Question: Hi guys I'm a jquery noobie, just started jqueryUI
I'm trying to use jqueryUI tabs inside which there is a JqueryUI Split Button (which is not being rendered). Cheddar ,Mushrooms and Bocon are suppose to be rendered as split buttons.
I have copied markup and jquery from the sites so I wouldn't make any mistake but still it doesn't work.

I created a <URL> for you guys , but it is not working as it was in my browser.
'''
<link href="http://ajax.aspnetcdn.com/ajax/jquery.ui/1.8.10/themes/redmond/jquery-ui.css"
rel="Stylesheet" />
<script src="Scripts/jquery-1.4.1.js" type="text/javascript"></script>
<script src="Scripts/jquery-ui-1.8.21.js" type="text/javascript"></script>
<script type="text/javascript">
$(document).ready(function () {
$("#tabs").tabs(); //Vstudio intellisense shows .tabs() and .buttonset()
$('#Toppings').buttonset(); //this means JqueryUi is attached.
}
);
'''
'''
<div id="MainBox">
<!--MainBox-->
<div id="tabs">
<ul>
<li><a href="#tabs-1">Step 1: Your Background</a></li>
<li><a href="#tabs-2">Step 2: Your Finances</a></li>
<li><a href="#tabs-3">Step 3: Your Results</a></li>
</ul>
<div id="tabs-1">
<div class="subBox">
<div class="smallBox">
fgggghgh</div>
<div class="smallBox">
fgggghgh</div>
<div class="smallBox">
fgggghgh</div>
<div class="smallBox">
fgggghgh</div>
</div>
<div class="subBox">
</div>
<div class="subBox">
</div>
<div class="subBox">
</div>
</div>
<div id="tabs-2">
<div id="Toppings">
<input type="checkbox" id="checkbox1" />
<label for="check1">
Cheddar
</label>
<input type="checkbox" id="checkbox2" />
<label for="check2">
Mushrooms
</label>
<input type="checkbox" id="checkbox3" />
<label for="check3">
Bacon
</label>
</div>
</div>
<div id="tabs-3">
<p>
Mauris eleifend est et turpis. Duis id erat. Suspendisse potenti. Aliquam vulputate,
pede vel vehicula accumsan, mi neque rutrum erat,Really dummy text.</p>
<p>
Duis cursus. Maecenas ligula eros, blandit nec, pharetra at, semper at, magna. Nullam
ac lacus. Nulla facilisi. Praesent viverra justo vitae neque.Really dummy text twoS.</p>
</div>
</div>
</div>
'''
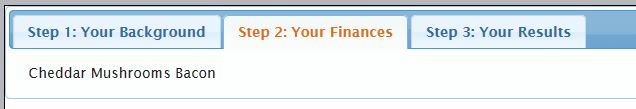
Answer: I think it will work, if you change your labels to point to the correct input elements. The for="" attribute has to equal the id of the input.
example:
'''
<input type="checkbox" id="checkbox1" />
<label for="checkbox1">Cheddar</label>
'''